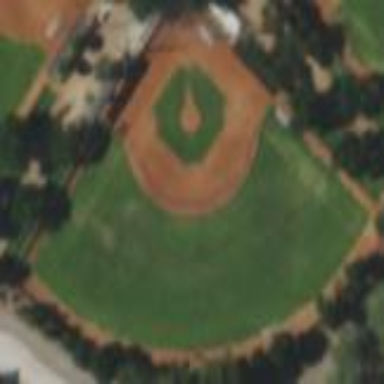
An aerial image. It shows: Baseball pitch for leisure land activities.